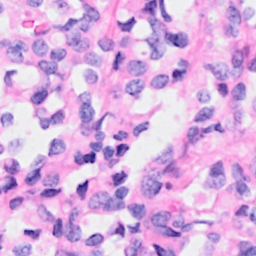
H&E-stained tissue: Breast